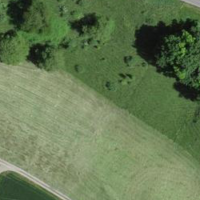
EUNIS habitat code: 24
Species observed at this site:
Lathyrus vernus